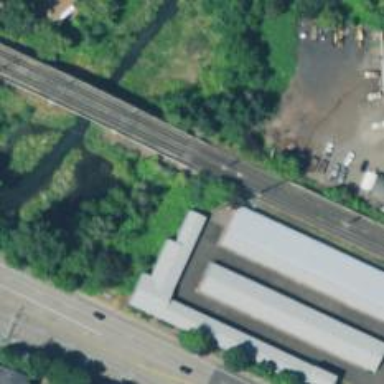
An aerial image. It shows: Bridge for light rail electrified with contact line.